Question: I have been working on CorePlot.I have set the intervals between y-Axis but it look like Overlapping.
Please check Screen shot below attached. Here is my code setting y-Axis in plot
'''
CGFloat yMax=55;
CGFloat yMin=50;
CGFloat yInterval=0;
yInterval=(yMax-yMin)/4;
CPTXYAxis *y = axisSet.yAxis;
y.axisLineStyle = axisLineStyle;
NSNumberFormatter *formatter = [[NSNumberFormatter alloc] init];
[formatter setMaximumFractionDigits:0];
y.labelFormatter = formatter;
y.labelOffset = 2.0f;
y.labelAlignment = CPTAlignmentLeft;
y.labelTextStyle = axisTitleStyle;
y.tickDirection = CPTSignNegative;
y.majorTickLength = 3.0f;
y.majorIntervalLength = CPTDecimalFromDouble(yInterval);
y.majorGridLineStyle = gridLineStyle;
y.gridLinesRange = [CPTPlotRange plotRangeWithLocation:CPTDecimalFromInt(0) length:CPTDecimalFromInt(yMax)];
y.minorTicksPerInterval = 1;
y.minorTickLength = 2.0f;
y.orthogonalCoordinateDecimal = CPTDecimalFromDouble(0.0);
axisSet.xAxis.orthogonalCoordinateDecimal = CPTDecimalFromDouble(yMin-yInterval);
CPTXYPlotSpace *plotSpace = (CPTXYPlotSpace *) graph.defaultPlotSpace;
plotSpace.xRange = [CPTPlotRange plotRangeWithLocation:CPTDecimalFromFloat(0.0) length:CPTDecimalFromFloat(dateCount)];
plotSpace.yRange = [CPTPlotRange plotRangeWithLocation:CPTDecimalFromFloat(yMin-yInterval) length:CPTDecimalFromFloat(yMax+yMin)];
'''
---
please Guide me how give space between y-Axis points
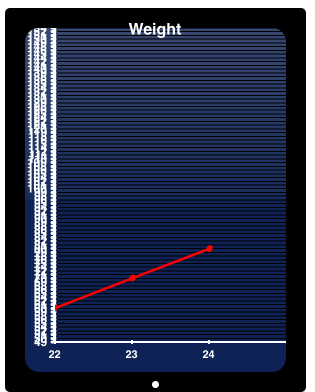
Answer: The posted screenshot is correct. The space between tick marks on the y-axis ('yInterval') is (55 - 50) / 4 = 1.25. The 'yRange' has a location of 50 - 1.25 = 48.75 and length 50 + 55 = 105. That means you have tick marks every 1.25 units apart in a space of 105 units, or 84 ticks and labels.